Interaction volume radius: 5 \u00c5
Interaction volume height: 20 \u00c5
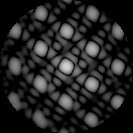
Disorder parameter: 0.05206